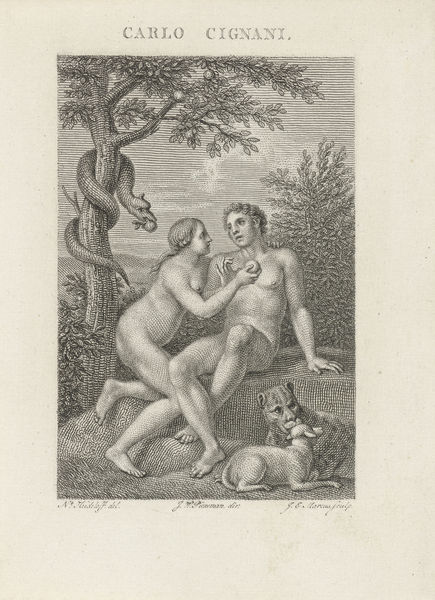
Titel: De verzoeking van Adam en Eva in het paradijs
Künstler: Jacob Ernst Marcus
Standort: Amsterdam
Institution: Rijksmuseum
Schlagwörter: akt, baum, nacht, busch, paar, locken, früchte, apfel, schrift, adam, eva, lamm, schlange, allegorie, eden, löwe, adam und eva, vertreibung aus dem paradies